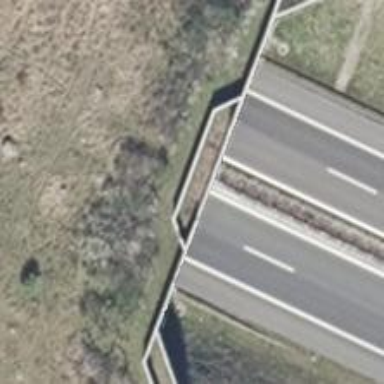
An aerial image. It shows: Asphalt motorway.